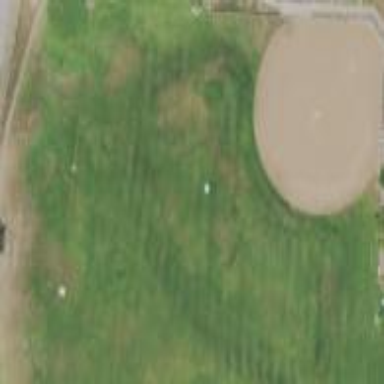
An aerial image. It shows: Grass pitch designated for baseball.